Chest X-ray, AP view. Patient: 54 years old, sex M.
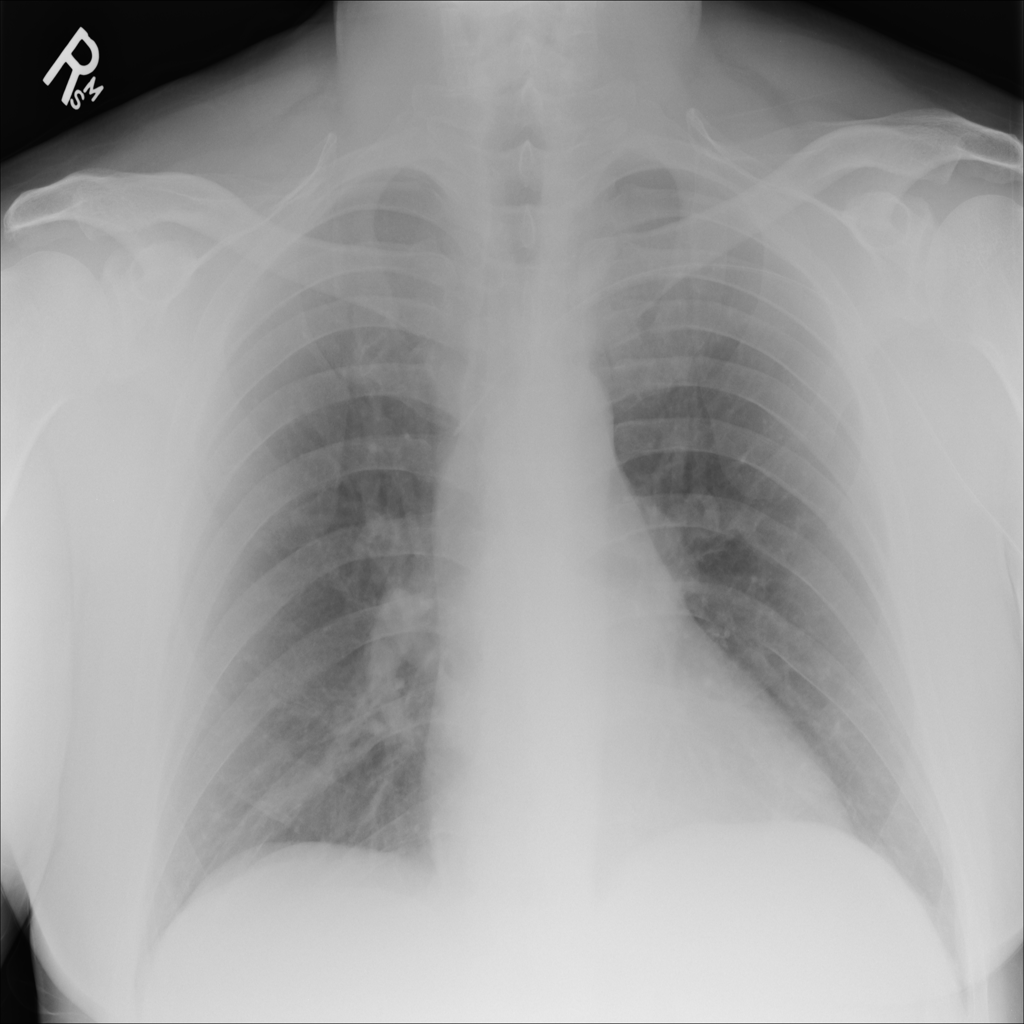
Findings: No Finding